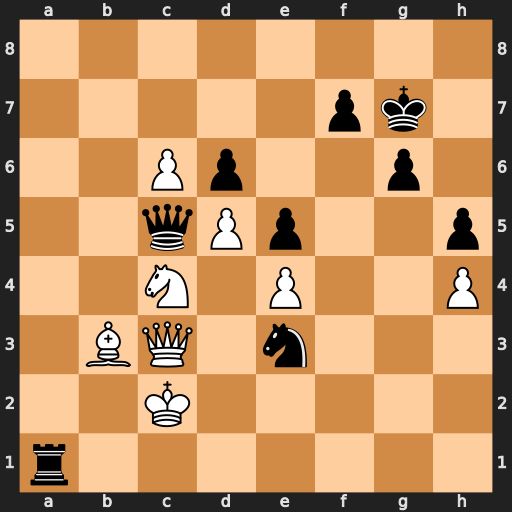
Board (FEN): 8/5pk1/2Pp2p1/2qPp2p/2N1P2P/1BQ1n3/2K5/r7
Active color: w
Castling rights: -
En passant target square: -
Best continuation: Qxe3 Qxe3 Nxe3